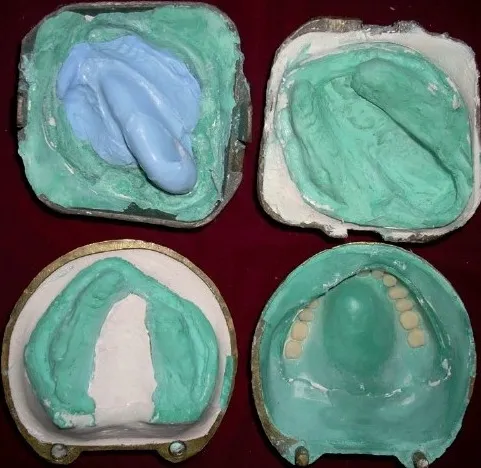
Two separate denture flasks used for acrylisation of the hollow obturator. The waxed up maxillary denture was flasked in first flask to obtain mold for maxillary denture. The second flask was used to pack the duplicate cast with the putty index for the hollow bulb.
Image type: radiology (ct)